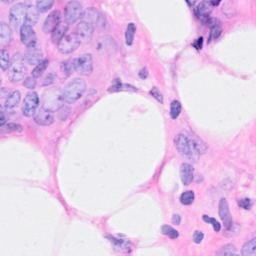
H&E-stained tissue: Breast